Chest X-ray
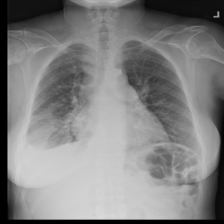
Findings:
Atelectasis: positive
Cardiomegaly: negative
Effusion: positive
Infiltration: positive
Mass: negative
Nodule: negative
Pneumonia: negative
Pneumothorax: negative
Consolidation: negative
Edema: negative
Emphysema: negative
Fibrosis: negative
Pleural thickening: negative
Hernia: negative